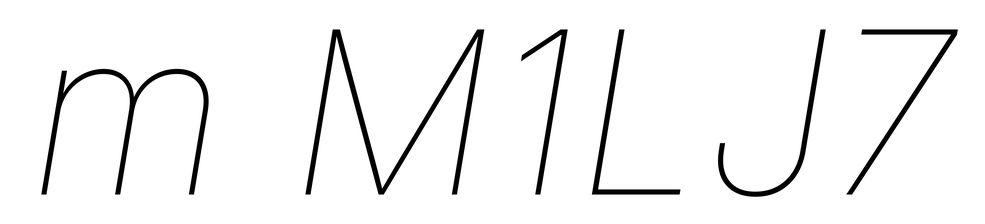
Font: Inter-Italic_Thin_Italic